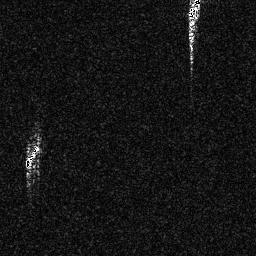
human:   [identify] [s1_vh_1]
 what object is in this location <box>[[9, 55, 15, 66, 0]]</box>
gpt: <ref>1 small ship at the left</ref>

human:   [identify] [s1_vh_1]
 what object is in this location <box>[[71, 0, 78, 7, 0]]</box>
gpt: <ref>1 small ship at the top right</ref>